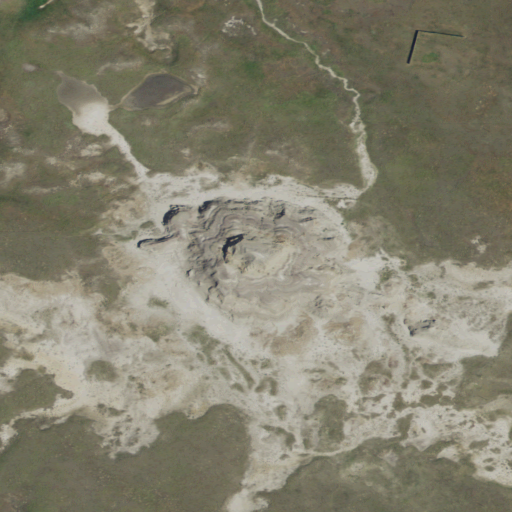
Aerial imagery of mountain in South Dakota named Dome Butte containing grassland, shrub, and barren land